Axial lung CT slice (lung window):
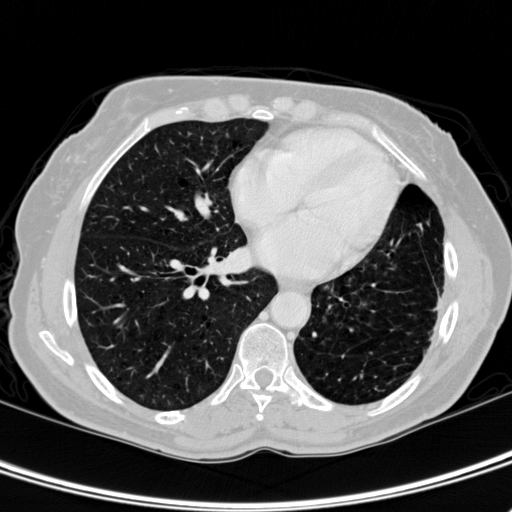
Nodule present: no